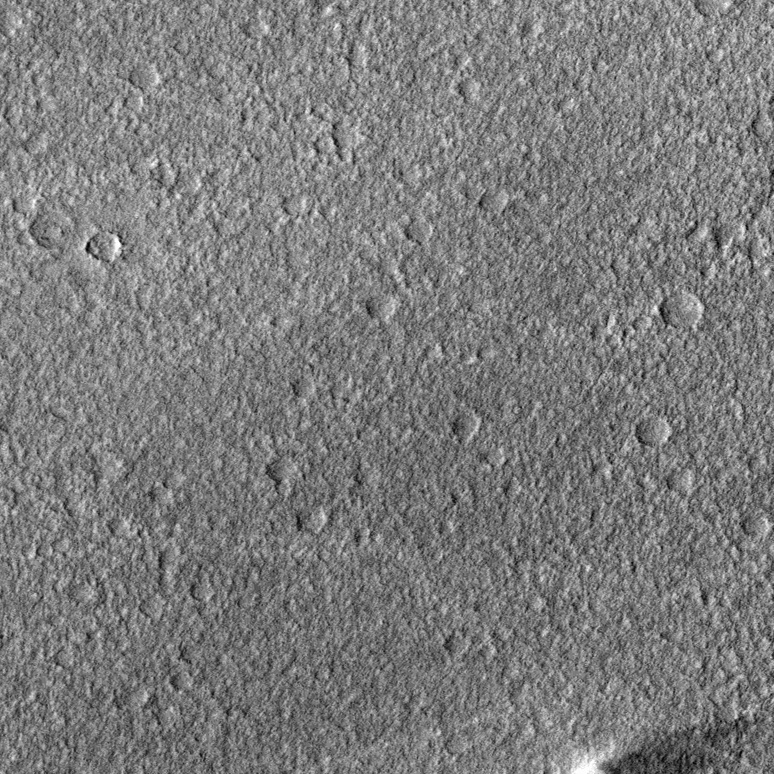
Label: dustdevil